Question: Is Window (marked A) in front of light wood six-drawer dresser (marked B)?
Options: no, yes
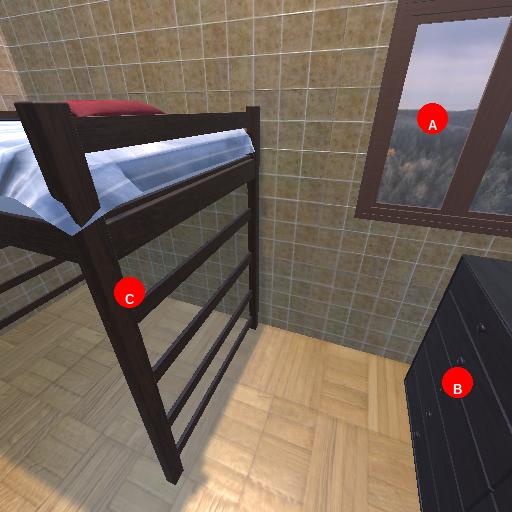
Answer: no